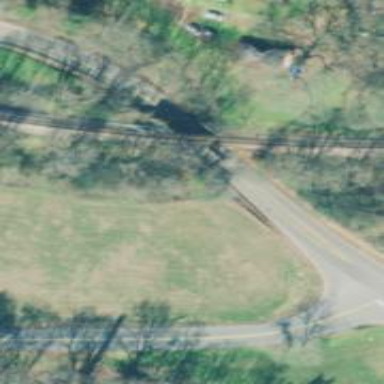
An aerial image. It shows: Railway bridge.